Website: bh-photo
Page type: receipt
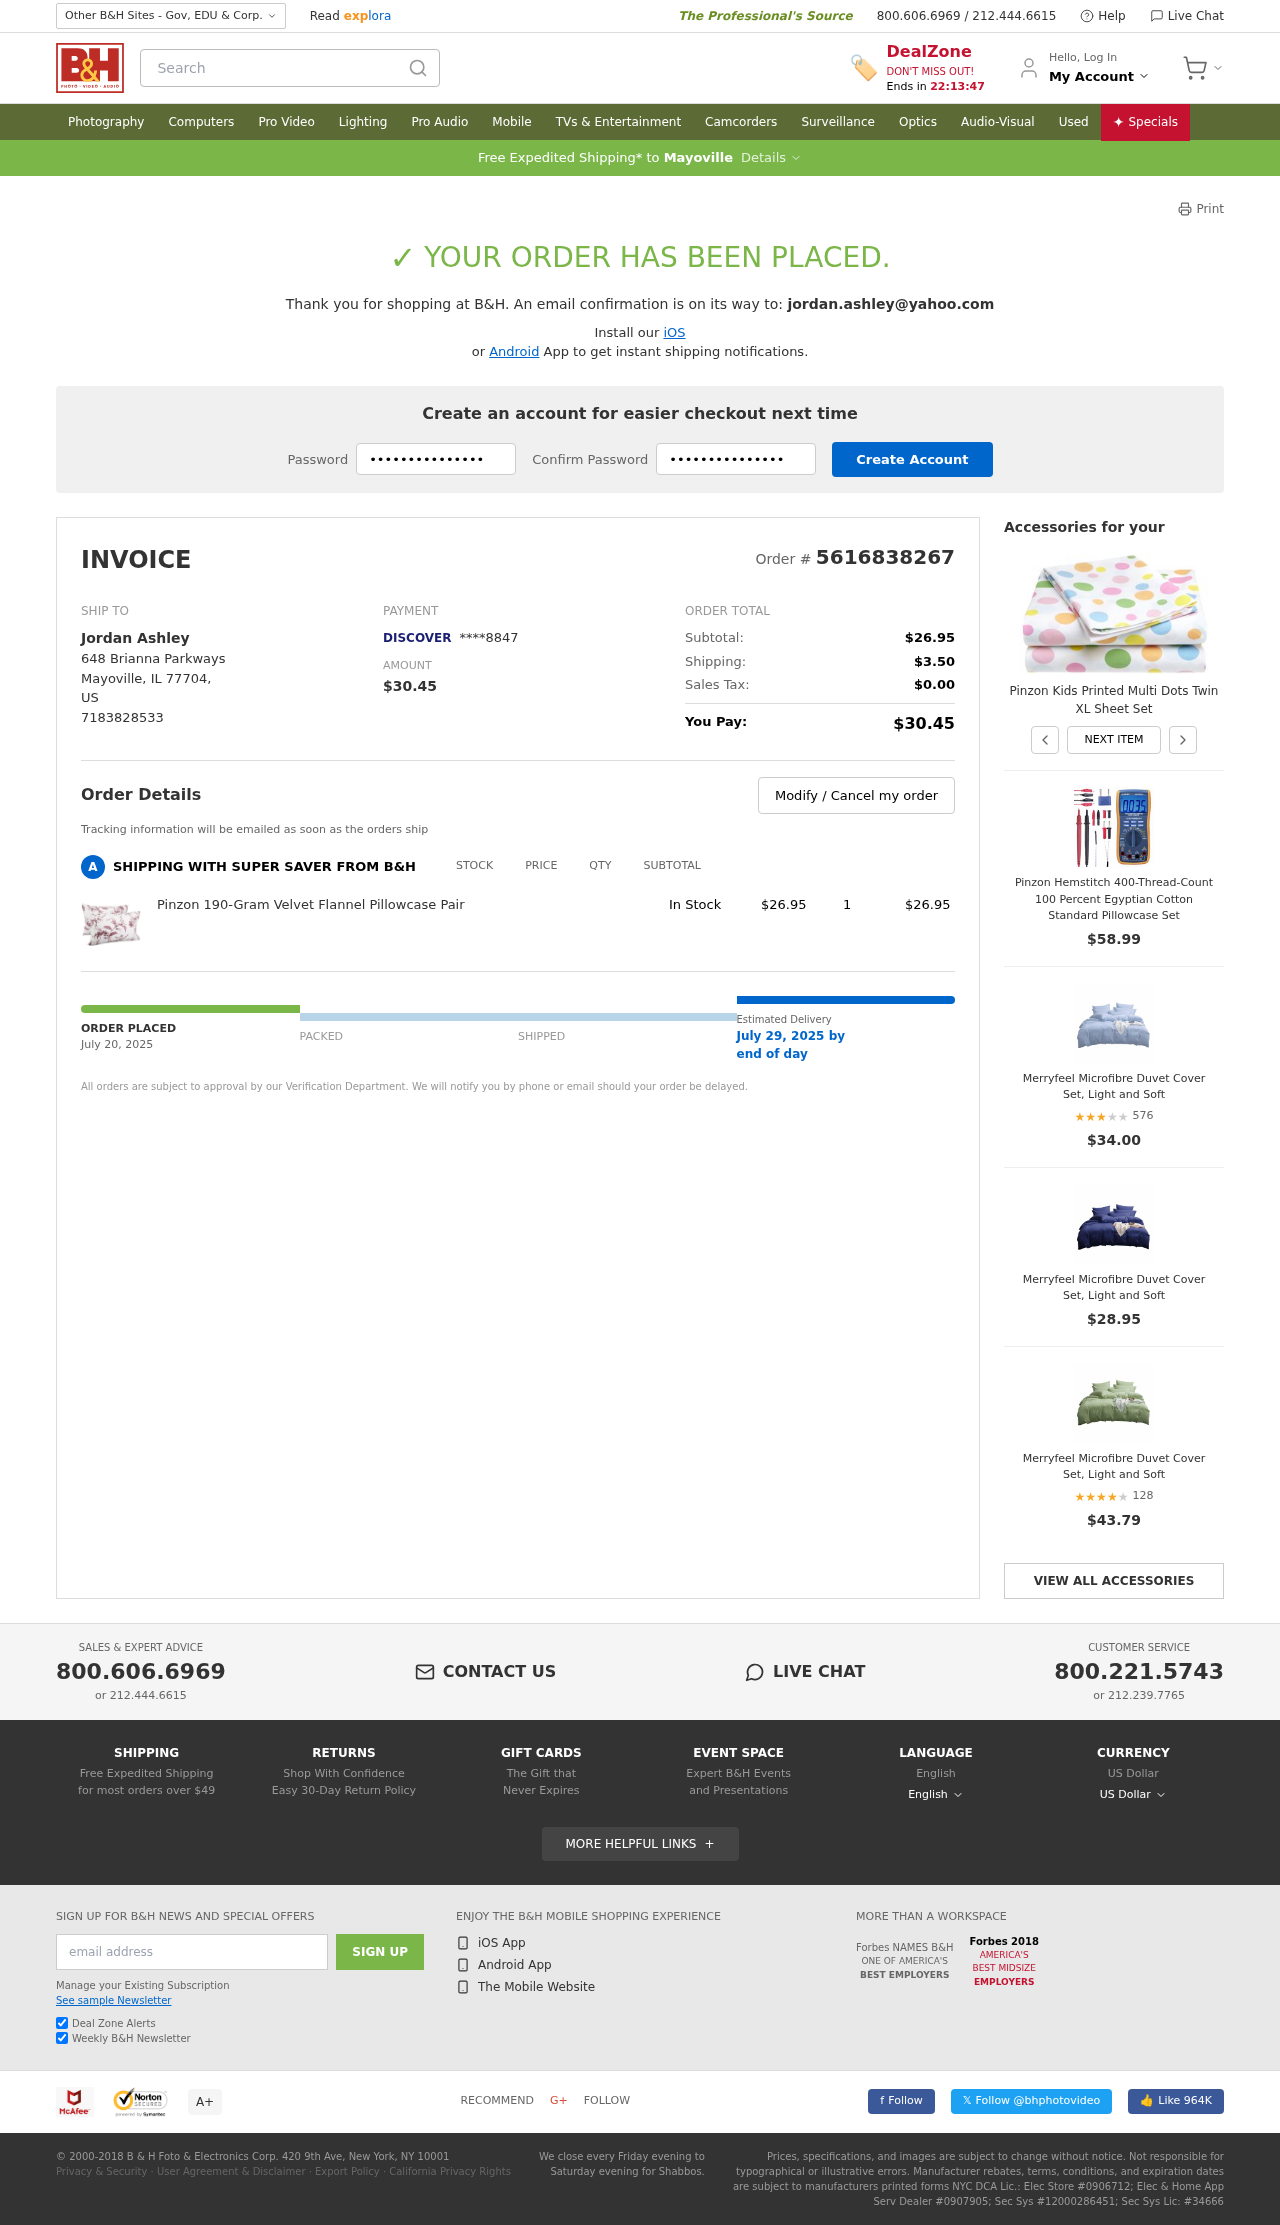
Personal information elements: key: PII_CARD_LAST4
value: ****8847
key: PII_CARD_TYPE
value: DISCOVER
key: PII_CITY
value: Mayoville
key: PII_COUNTRY_CODE
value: US
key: PII_EMAIL
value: jordan.ashley@yahoo.com
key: PII_FULLNAME
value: Jordan Ashley
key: PII_PHONE
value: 7183828533
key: PII_POSTCODE
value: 77704
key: PII_STATE_ABBR
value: IL
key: PII_STREET
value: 648 Brianna Parkways
Product elements: key: PRODUCT1_NAME
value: Pinzon 190-Gram Velvet Flannel Pillowcase Pair
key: PRODUCT1_PRICE
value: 26.95
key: PRODUCT1_QUANTITY
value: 1
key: PRODUCT2_NAME
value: Pinzon Kids Printed Multi Dots Twin XL Sheet Set
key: PRODUCT3_NAME
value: Pinzon Hemstitch 400-Thread-Count 100 Percent Egyptian Cotton Standard Pillowcase Set
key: PRODUCT3_PRICE
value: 58.99
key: PRODUCT4_NAME
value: Merryfeel Microfibre Duvet Cover Set, Light and Soft
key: PRODUCT4_NUM_RATINGS
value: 576
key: PRODUCT4_PRICE
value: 34
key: PRODUCT4_RATING
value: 3.4
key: PRODUCT5_NAME
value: Merryfeel Microfibre Duvet Cover Set, Light and Soft
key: PRODUCT5_PRICE
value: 28.95
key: PRODUCT6_NAME
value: Merryfeel Microfibre Duvet Cover Set, Light and Soft
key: PRODUCT6_NUM_RATINGS
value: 128
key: PRODUCT6_PRICE
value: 43.79
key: PRODUCT6_RATING
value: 3.9
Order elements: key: ORDER_ID
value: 5616838267
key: ORDER_TOTAL
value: $30.45
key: ORDER_SUBTOTAL
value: $26.95
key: ORDER_SHIPPING_COST
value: $3.50
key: ORDER_TAX
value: $0.00
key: ORDER_DATE
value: July 20, 2025
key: ORDER_DELIVERY_DATE
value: July 29, 2025 by
Search elements: key: HEADER_SEARCH
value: Search